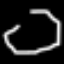
Label: octagon